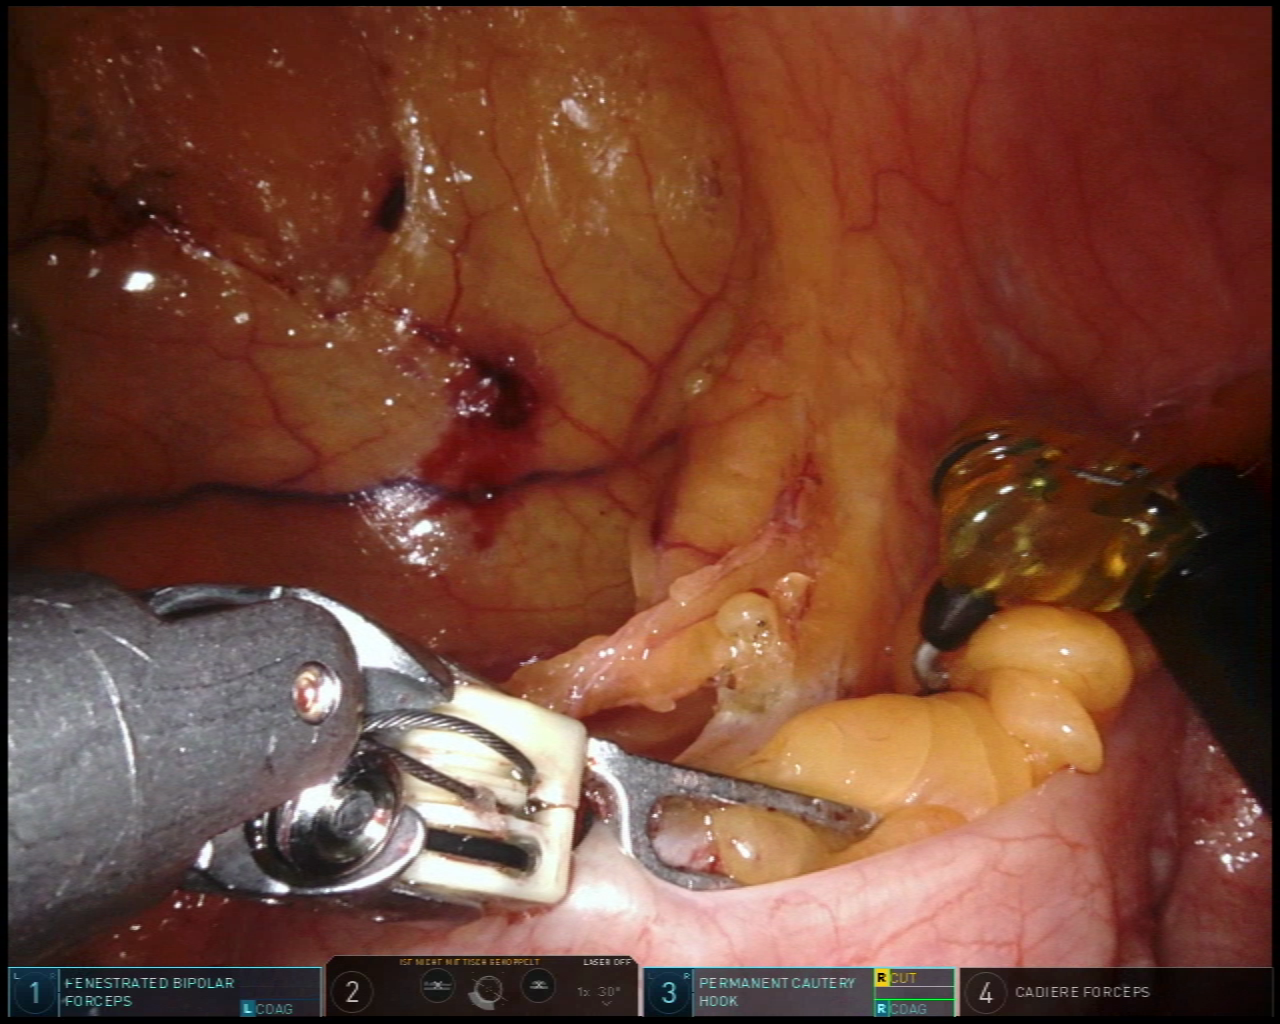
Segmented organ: colon
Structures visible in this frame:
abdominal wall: yes
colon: yes
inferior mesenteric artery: no
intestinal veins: no
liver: no
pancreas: no
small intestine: no
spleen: no
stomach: no
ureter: no
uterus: no
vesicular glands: no